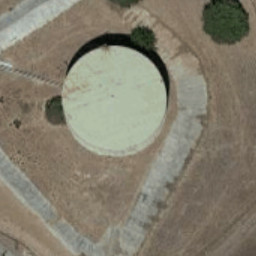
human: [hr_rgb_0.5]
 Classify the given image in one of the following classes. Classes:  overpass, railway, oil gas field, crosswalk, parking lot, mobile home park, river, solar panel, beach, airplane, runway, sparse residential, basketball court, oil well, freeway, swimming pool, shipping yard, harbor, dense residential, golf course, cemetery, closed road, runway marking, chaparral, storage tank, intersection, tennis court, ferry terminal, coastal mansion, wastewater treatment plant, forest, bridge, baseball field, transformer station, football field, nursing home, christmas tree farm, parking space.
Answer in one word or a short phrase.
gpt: storage tank